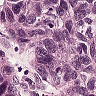
Metastatic tissue present: yes